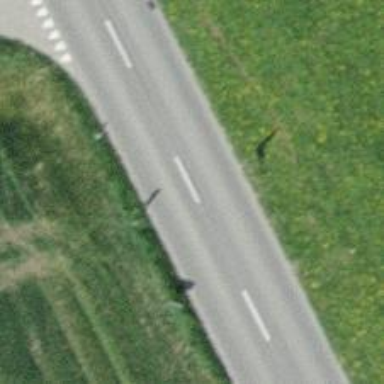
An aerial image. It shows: Secondary road.